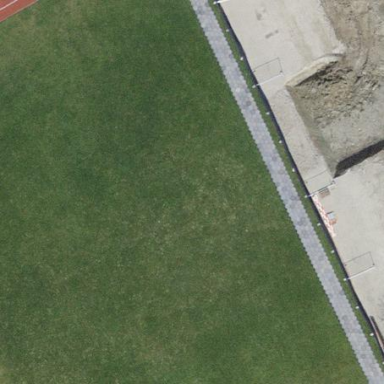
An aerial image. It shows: Soccer pitch designated for leisure and sports activities.